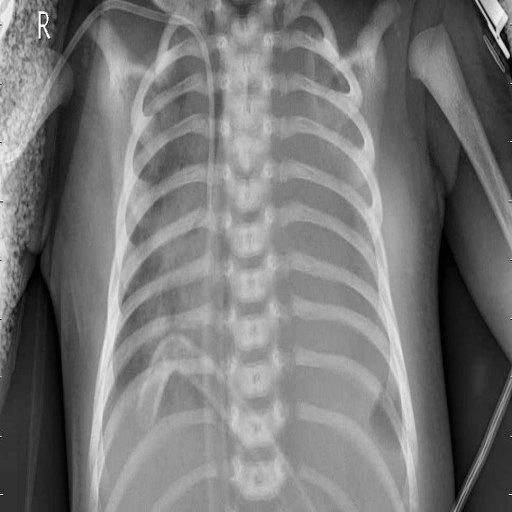
Finding: PNEUMONIA